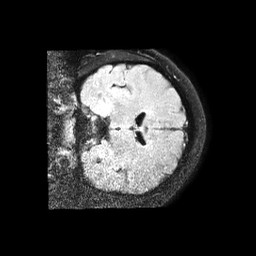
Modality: FLAIR
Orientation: coronal
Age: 60
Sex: male
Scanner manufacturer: philips
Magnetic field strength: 1.5 T
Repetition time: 6 s
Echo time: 0.1016 s